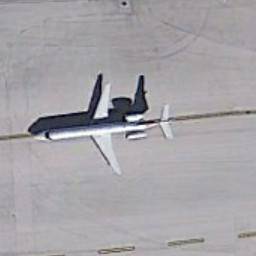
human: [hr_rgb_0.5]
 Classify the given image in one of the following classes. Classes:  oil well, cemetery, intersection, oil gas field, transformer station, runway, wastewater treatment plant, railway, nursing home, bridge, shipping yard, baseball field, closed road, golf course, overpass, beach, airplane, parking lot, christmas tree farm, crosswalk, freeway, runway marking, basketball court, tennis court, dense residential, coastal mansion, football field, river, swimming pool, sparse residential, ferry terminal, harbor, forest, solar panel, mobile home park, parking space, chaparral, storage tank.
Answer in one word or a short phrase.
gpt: airplane